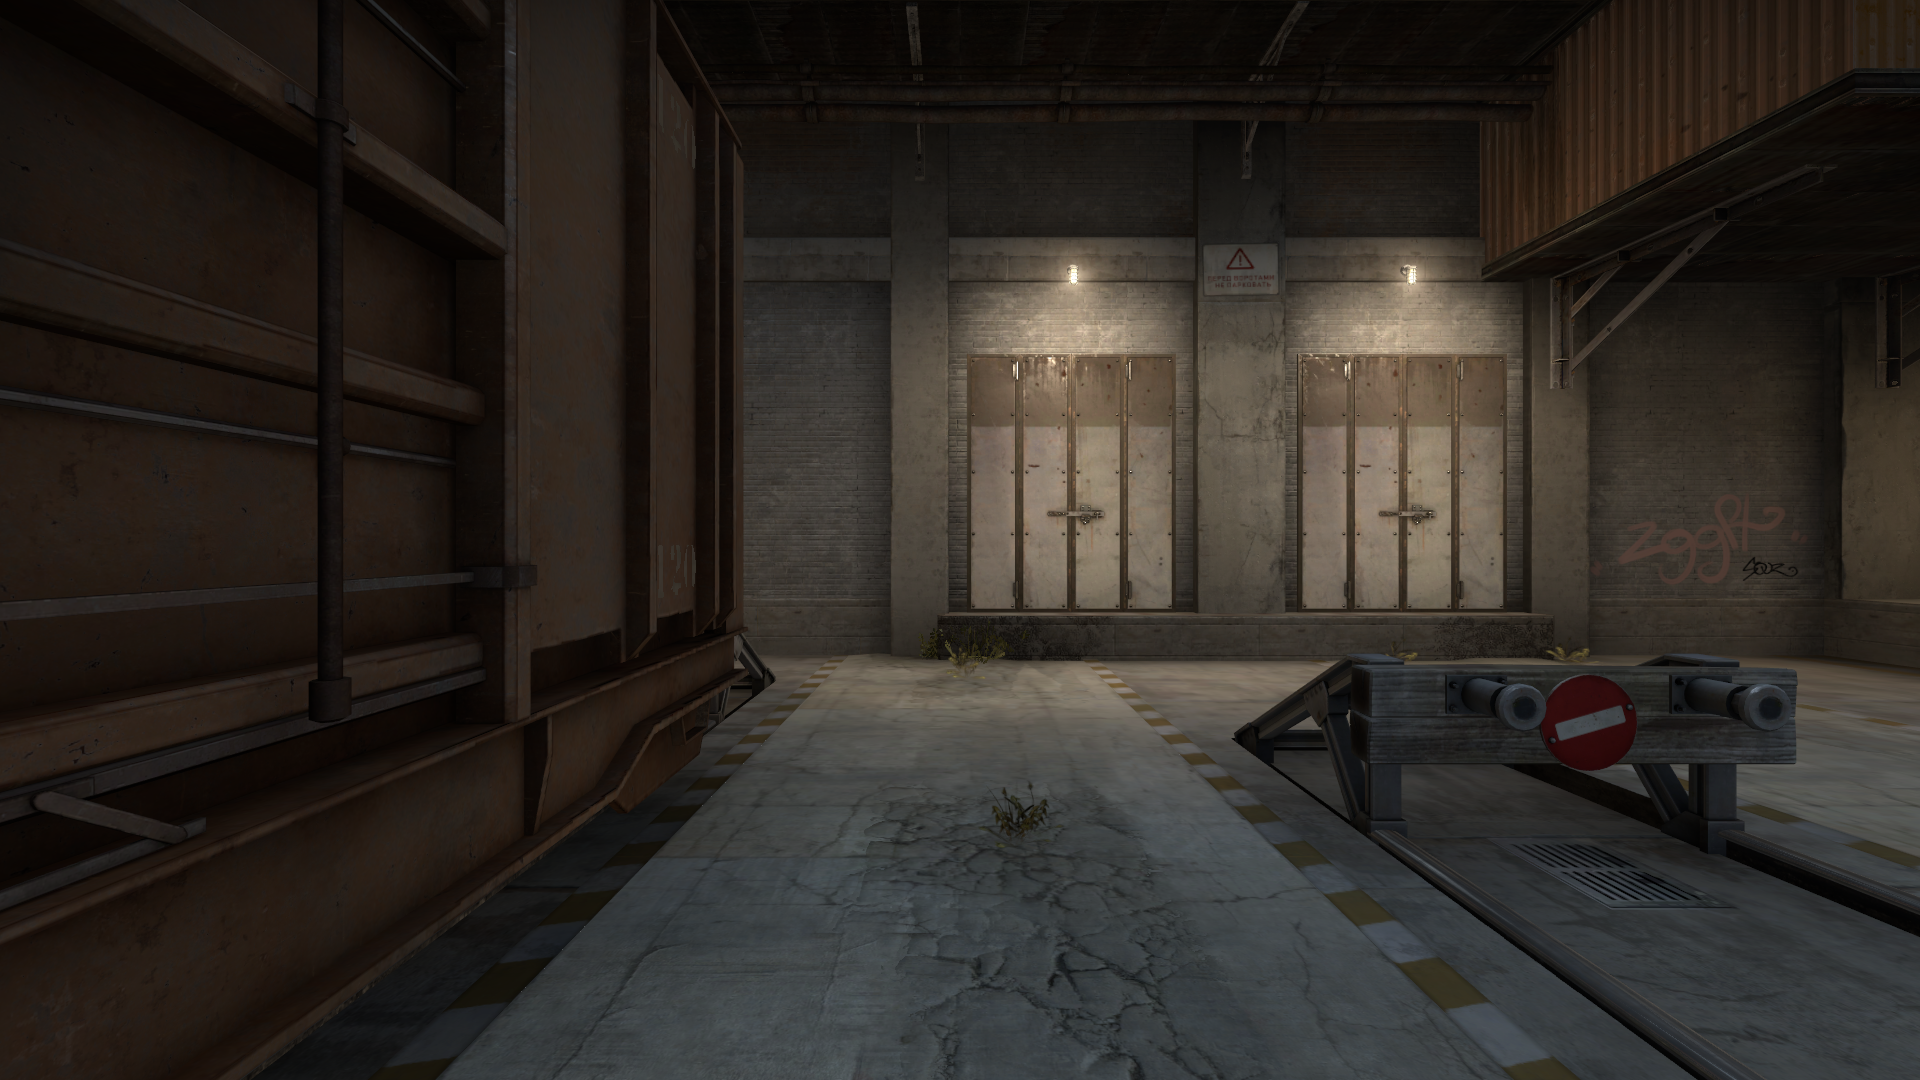
Map: de_train